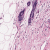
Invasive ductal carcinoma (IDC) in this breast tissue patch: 0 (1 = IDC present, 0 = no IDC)